Chest X-ray. View position: PA
Patient age: 47
Patient sex: F
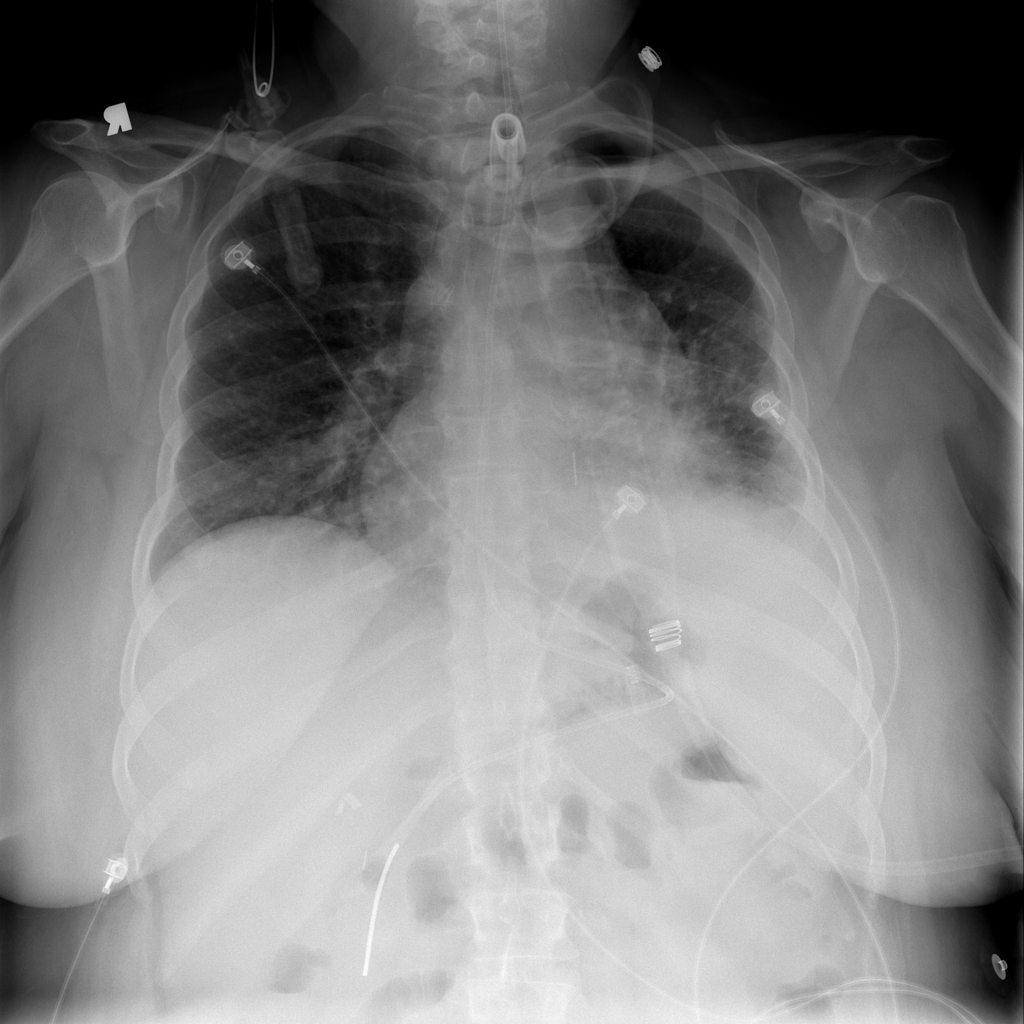
Finding: Pneumothorax